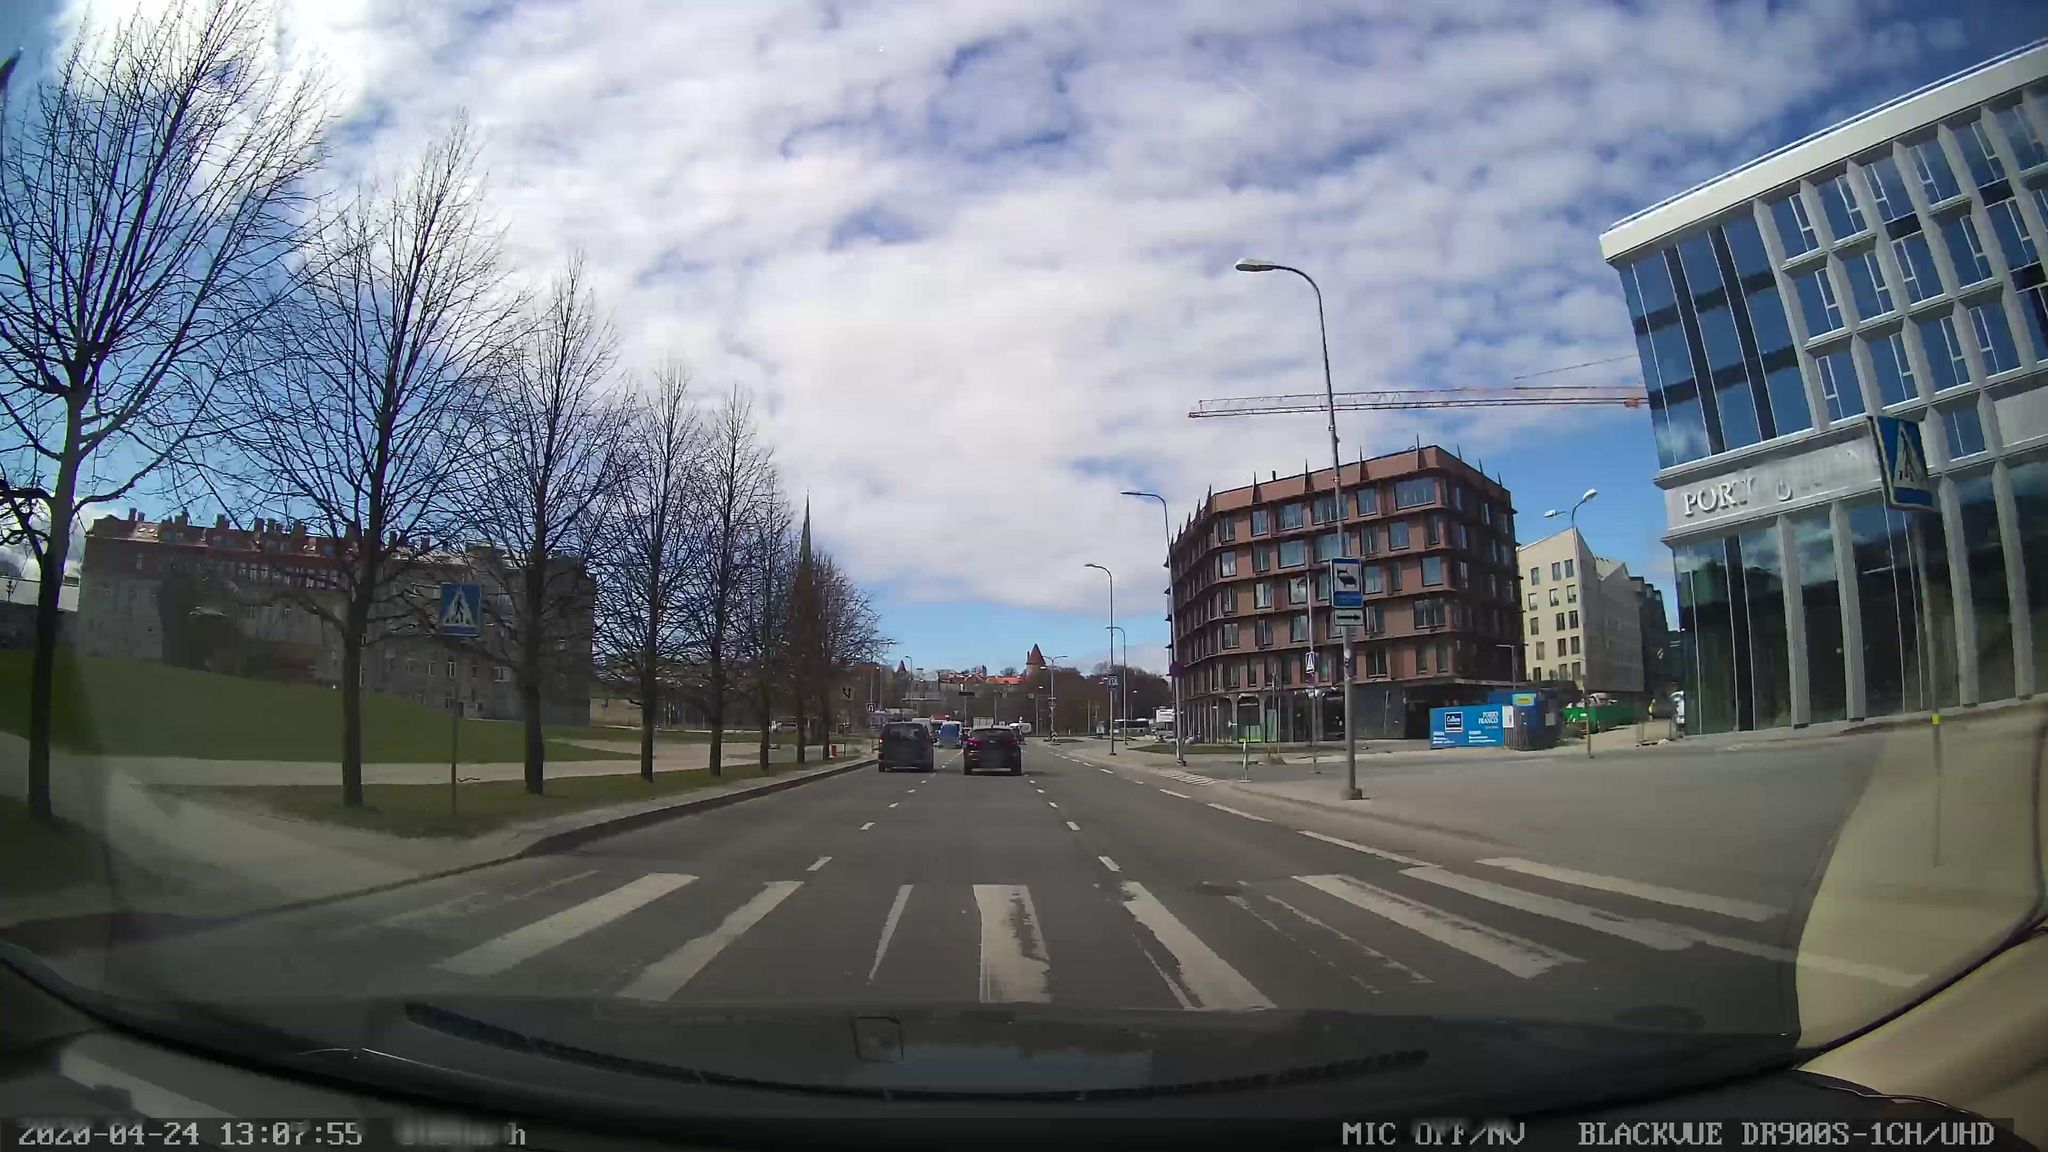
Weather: clear
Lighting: day
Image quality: good
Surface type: driving surface
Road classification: trunk
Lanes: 3
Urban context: urban centre
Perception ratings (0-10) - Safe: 5.28, Lively: 6.7, Beautiful: 6.24, Boring: 5.52, Depressing: 2.4, Wealthy: 4.04